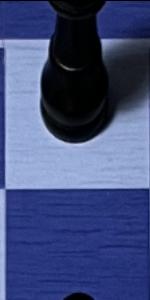
Label: Empty